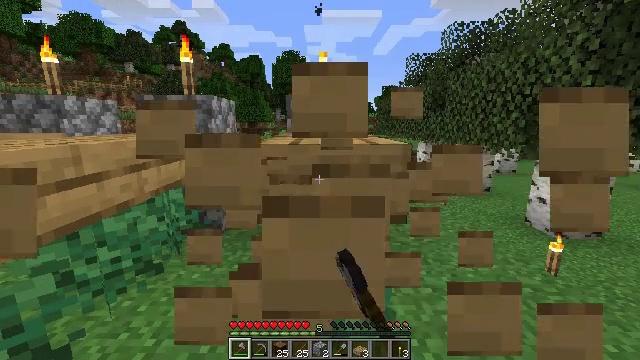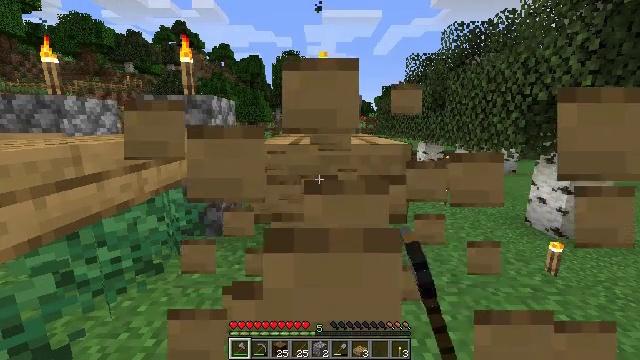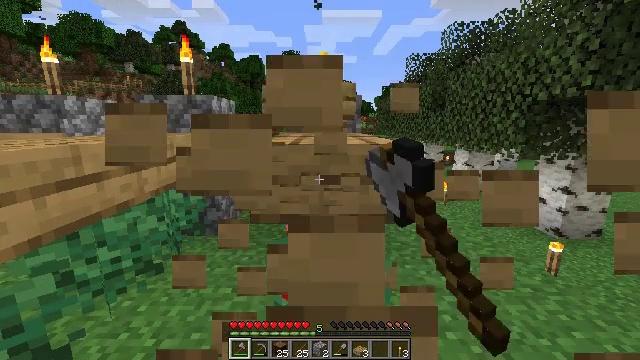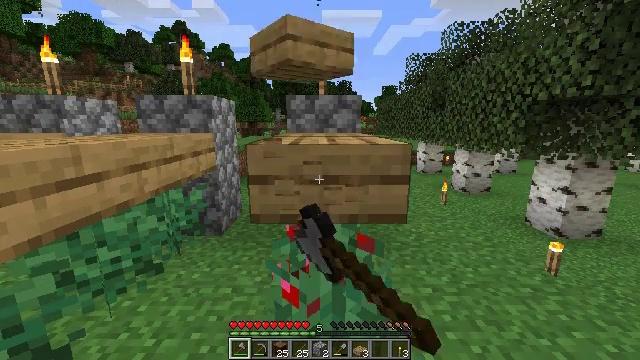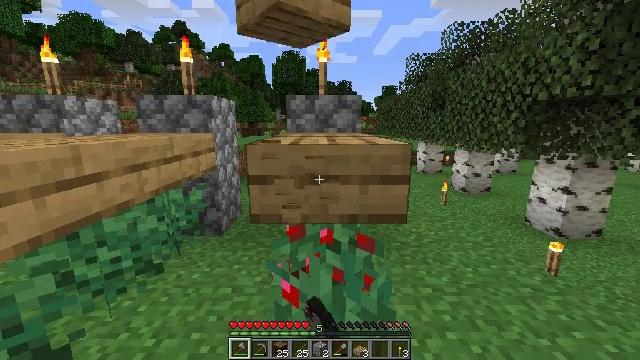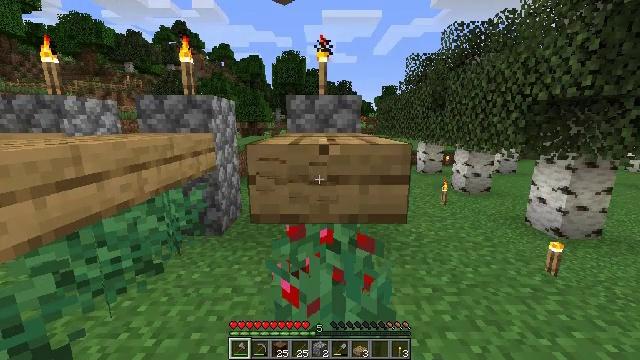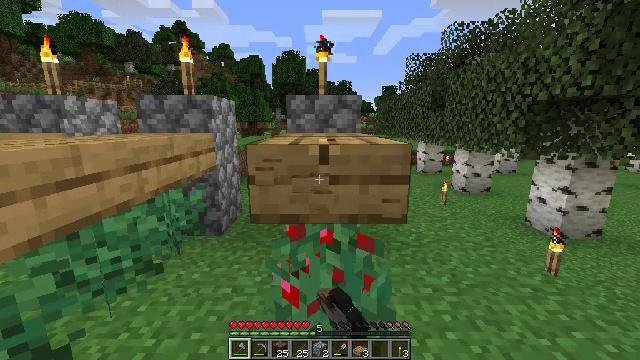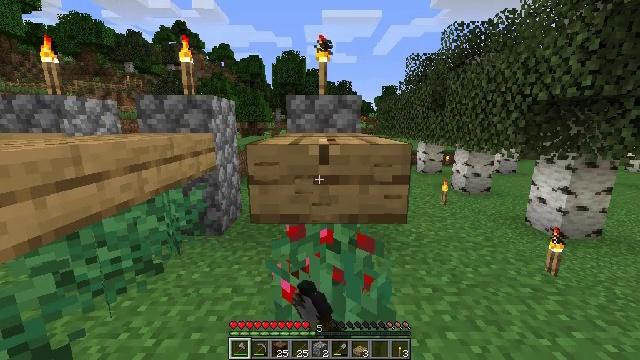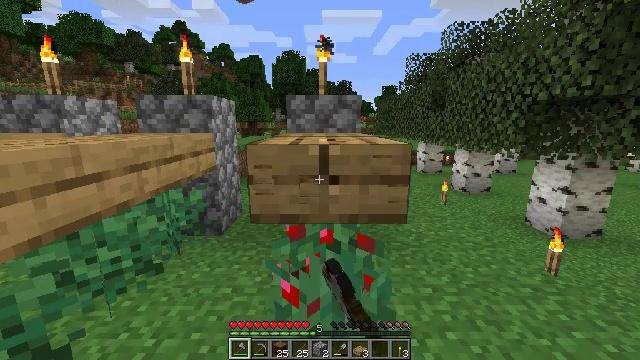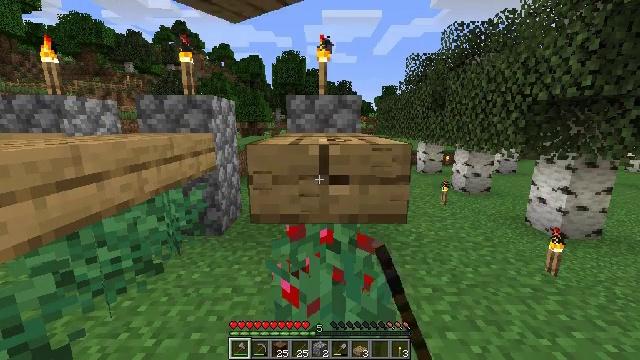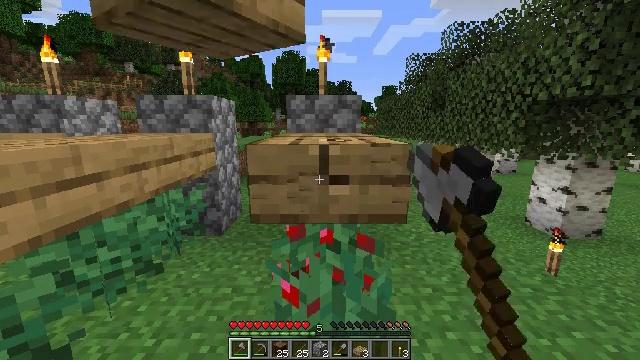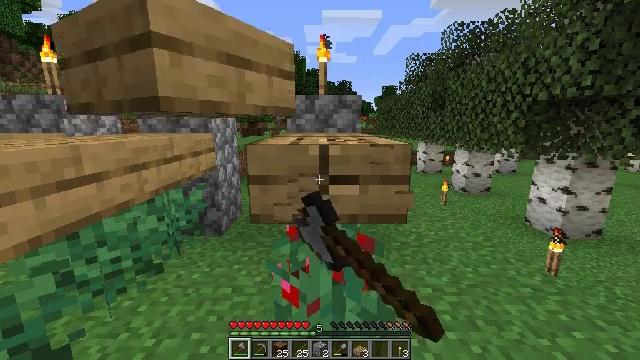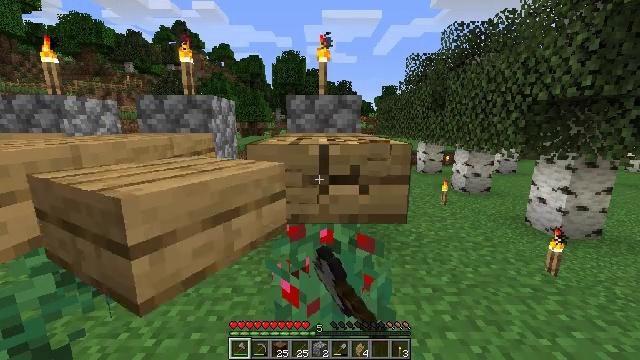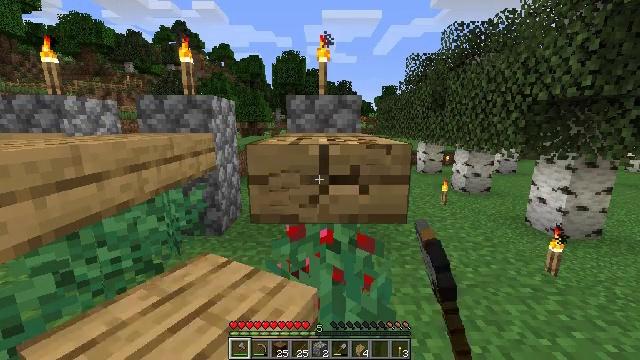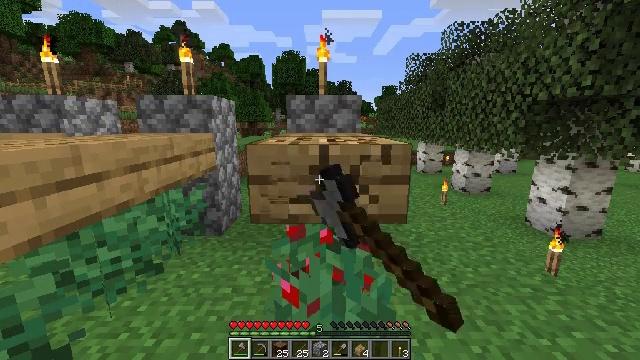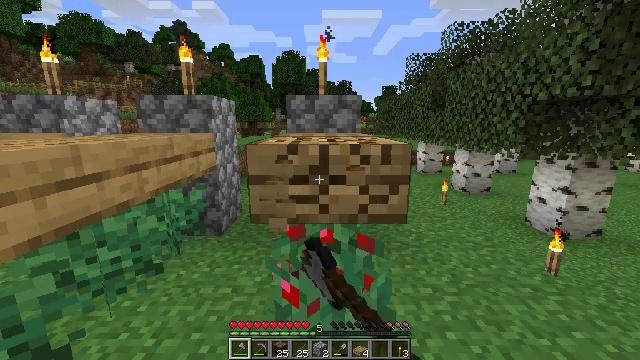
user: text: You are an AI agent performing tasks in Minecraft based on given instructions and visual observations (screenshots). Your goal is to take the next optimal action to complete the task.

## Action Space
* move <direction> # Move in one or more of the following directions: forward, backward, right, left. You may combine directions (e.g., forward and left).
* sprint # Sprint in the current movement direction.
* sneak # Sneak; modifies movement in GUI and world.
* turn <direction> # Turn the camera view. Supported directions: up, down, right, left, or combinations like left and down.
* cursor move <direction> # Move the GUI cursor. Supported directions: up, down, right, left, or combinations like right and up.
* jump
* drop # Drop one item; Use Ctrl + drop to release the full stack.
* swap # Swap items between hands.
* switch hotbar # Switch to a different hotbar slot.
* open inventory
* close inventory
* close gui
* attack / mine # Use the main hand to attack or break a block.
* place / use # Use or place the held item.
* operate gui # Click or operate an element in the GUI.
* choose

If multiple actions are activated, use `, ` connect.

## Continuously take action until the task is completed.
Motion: motion action
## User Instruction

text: Mine the oak slab from the floor.
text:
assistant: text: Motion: attack / mine
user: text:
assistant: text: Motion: attack / mine
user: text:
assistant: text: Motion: attack / mine
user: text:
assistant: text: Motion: attack / mine
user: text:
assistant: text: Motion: attack / mine
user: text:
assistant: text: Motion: attack / mine
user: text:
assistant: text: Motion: attack / mine
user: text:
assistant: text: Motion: attack / mine
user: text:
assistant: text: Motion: attack / mine
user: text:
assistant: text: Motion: attack / mine
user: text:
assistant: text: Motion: attack / mine
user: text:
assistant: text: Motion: attack / mine
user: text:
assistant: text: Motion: attack / mine
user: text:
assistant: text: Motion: attack / mine
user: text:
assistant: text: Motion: attack / mine
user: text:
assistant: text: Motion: attack / mine
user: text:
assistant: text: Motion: attack / mine
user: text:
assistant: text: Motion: attack / mine
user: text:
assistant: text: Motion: attack / mine
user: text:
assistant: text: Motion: attack / mine
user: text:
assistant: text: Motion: attack / mine
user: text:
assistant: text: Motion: attack / mine
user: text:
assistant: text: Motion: attack / mine
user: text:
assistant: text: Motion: attack / mine
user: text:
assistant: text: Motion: attack / mine
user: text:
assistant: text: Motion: attack / mine
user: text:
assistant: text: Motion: attack / mine
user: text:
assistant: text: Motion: attack / mine
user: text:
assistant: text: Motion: attack / mine
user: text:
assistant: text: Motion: attack / mine